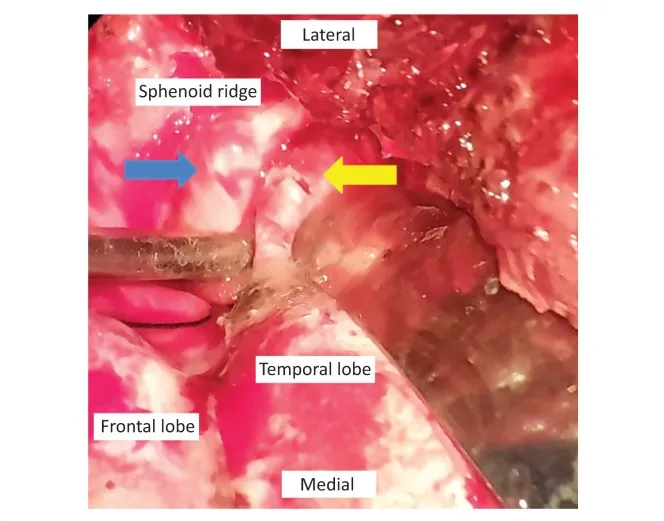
Intraoperative photograph showing the osseous defect (blue arrow) in the sphenoid sinus and temporal dural defect (yellow arrow).
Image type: medical_photograph (other_medical_photograph)